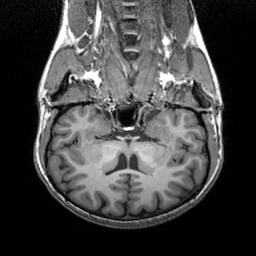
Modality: T1w
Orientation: sagittal